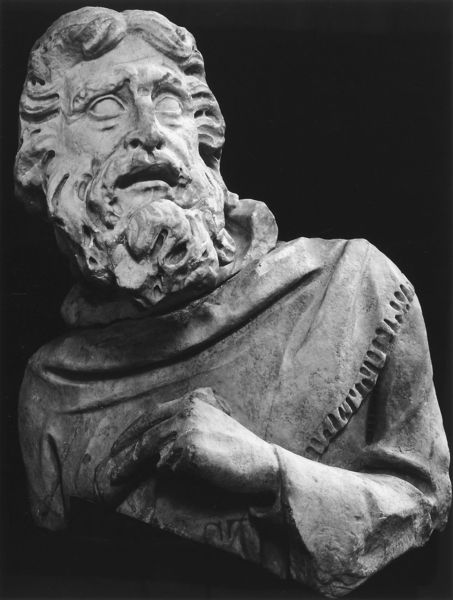
Titel: Haggai von der Sieneser Domfassade
Künstler: Giovanni Pisano
Institution: London, Victoria and Albert Museum
Schlagwörter: gott, hand, kopf, mann, umhang, finger, grau, holz, mund, schwarz, alt, bart, augen, vollbart, porträt, kutte, brustbild, locke, mittelscheitel, skulptur, statue, büste, plastik, offen, alter, blinder, nasenlöcher, antik, toga, griechisch, mönch, prophet, römisch, erschrocken, seher, archimedes, leere augen